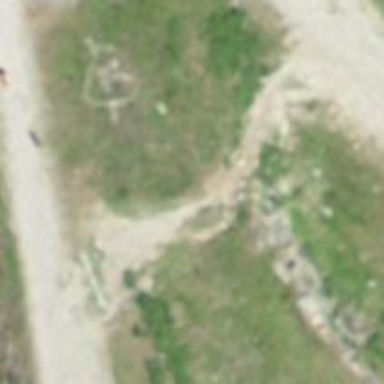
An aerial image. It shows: Unpaved path.